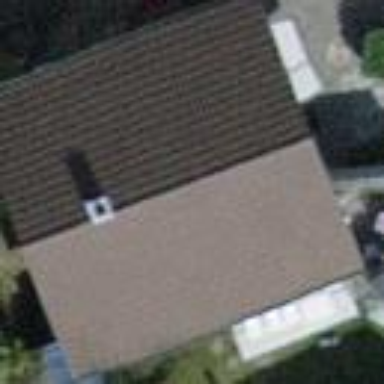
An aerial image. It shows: Gabled roof on building that houses apartments.